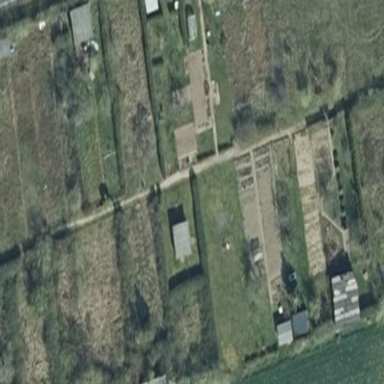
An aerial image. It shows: Allotments area.